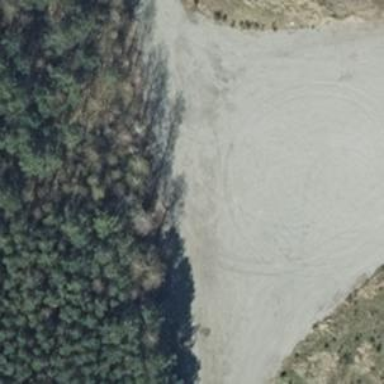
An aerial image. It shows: Gravel track with grade1 tracktype.